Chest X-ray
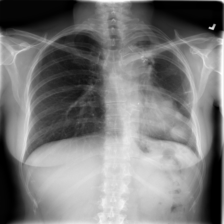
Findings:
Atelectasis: negative
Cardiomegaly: negative
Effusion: negative
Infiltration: negative
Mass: negative
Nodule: negative
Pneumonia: negative
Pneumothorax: negative
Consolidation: negative
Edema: negative
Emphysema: negative
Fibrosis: negative
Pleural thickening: positive
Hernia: negative